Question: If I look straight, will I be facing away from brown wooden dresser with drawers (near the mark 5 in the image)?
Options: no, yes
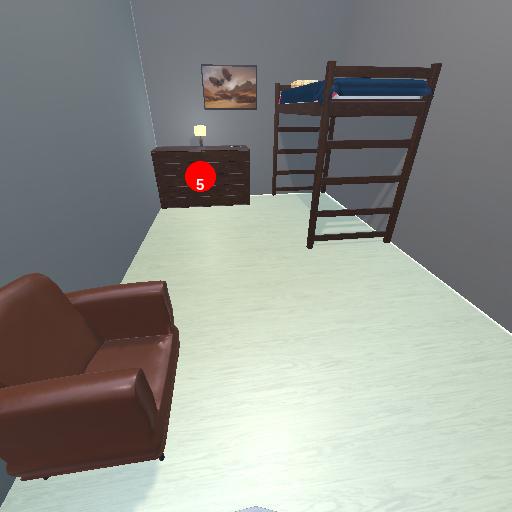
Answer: no